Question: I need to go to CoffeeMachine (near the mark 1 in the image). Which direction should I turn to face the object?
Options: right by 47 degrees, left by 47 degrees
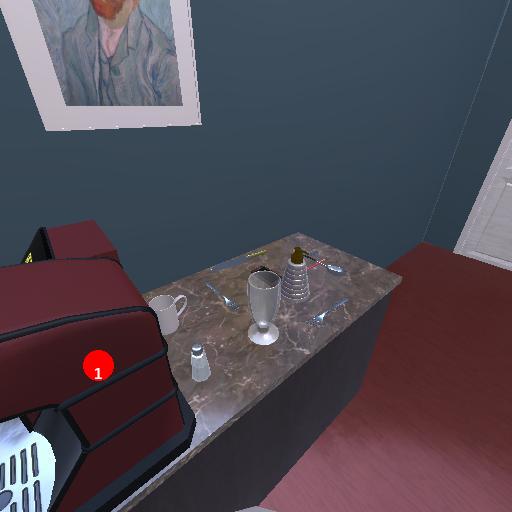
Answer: right by 47 degrees